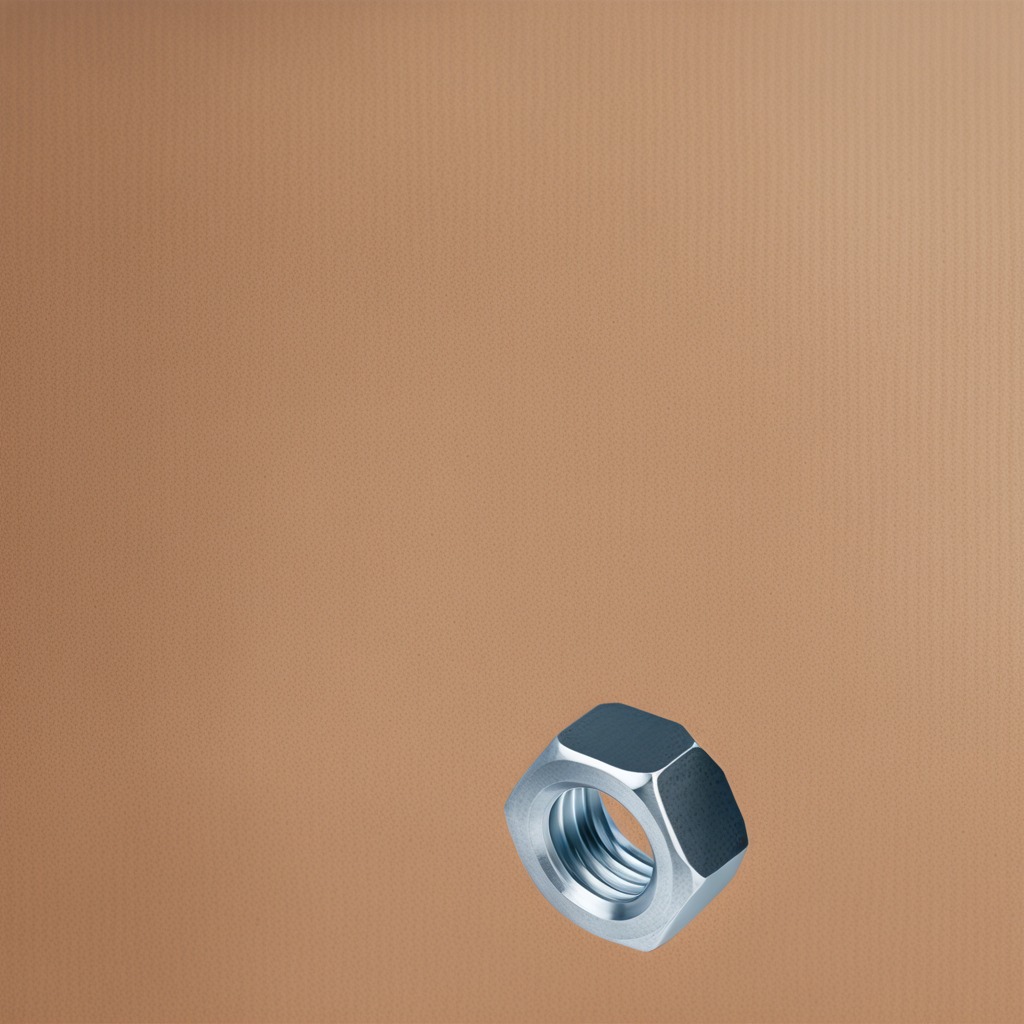
A metal nut lies on the cardboard box surface.